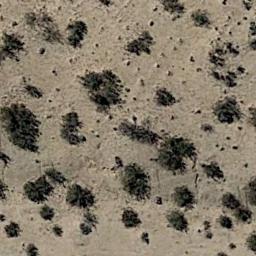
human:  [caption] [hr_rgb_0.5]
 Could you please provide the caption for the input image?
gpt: There are dozens of trees in this desert .

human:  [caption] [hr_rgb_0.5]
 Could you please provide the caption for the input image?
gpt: Some chaparrals of different sizes grow on the wasteland .

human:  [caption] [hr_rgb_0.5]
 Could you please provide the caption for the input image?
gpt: The chaparral is consist of sparse bushes .

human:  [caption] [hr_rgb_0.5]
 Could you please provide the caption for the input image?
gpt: Chaparral is evenly distributed on the sand .

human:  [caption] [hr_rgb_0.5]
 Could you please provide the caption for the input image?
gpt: The chaparral is scattered and sparse .